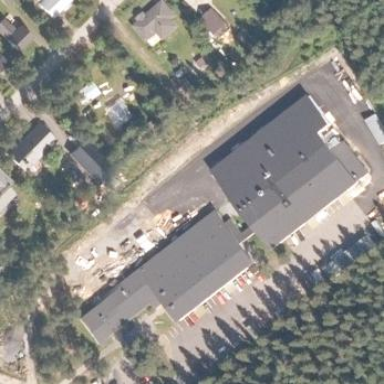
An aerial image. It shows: College building.